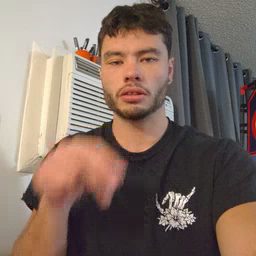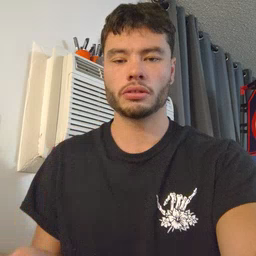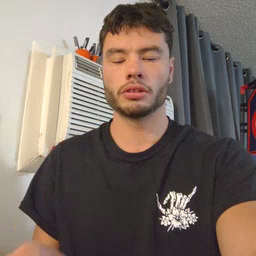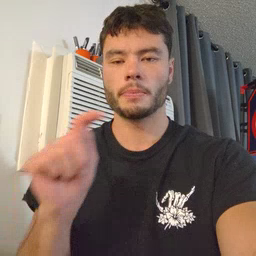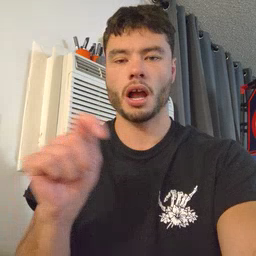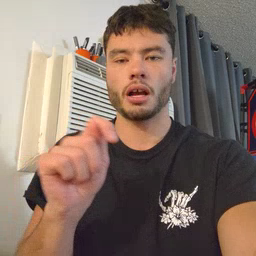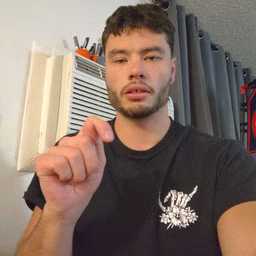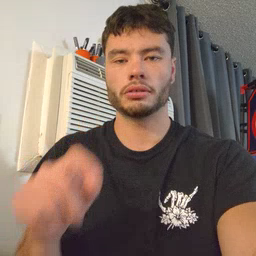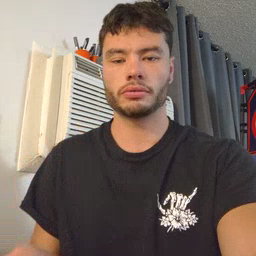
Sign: potty